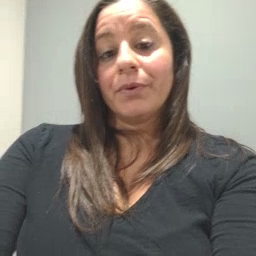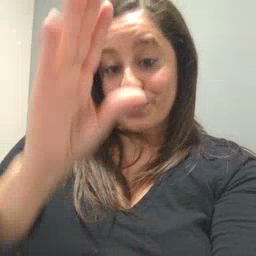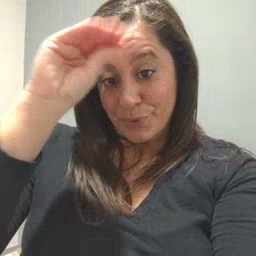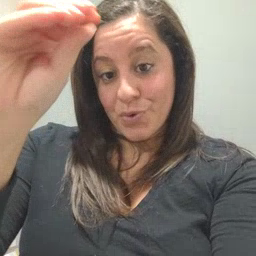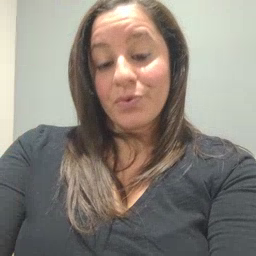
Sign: boy